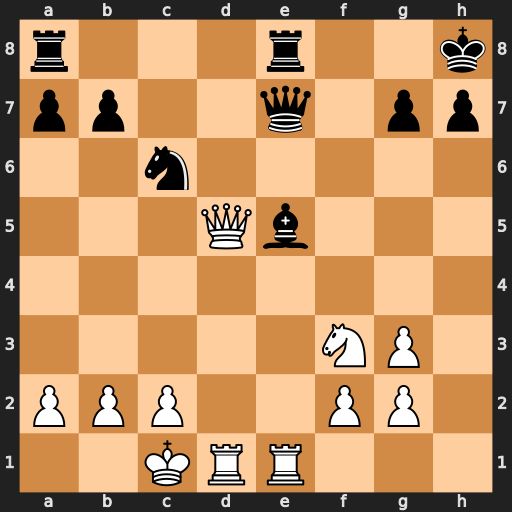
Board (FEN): r3r2k/pp2q1pp/2n5/3Qb3/8/5NP1/PPP2PP1/2KRR3
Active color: w
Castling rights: -
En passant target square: -
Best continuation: Nxe5 Nxe5 f4 Nd3+ Qxd3 Qxe1 Rxe1 Rxe1+ Kd2